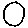
Label: circle